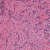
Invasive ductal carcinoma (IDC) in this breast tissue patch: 1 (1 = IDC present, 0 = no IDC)